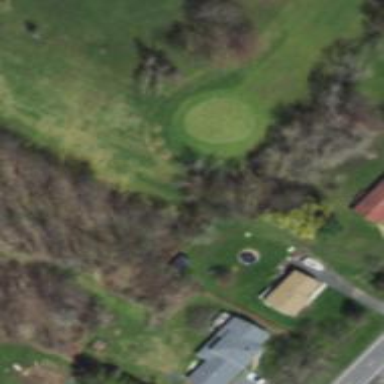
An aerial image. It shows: Golf tee.